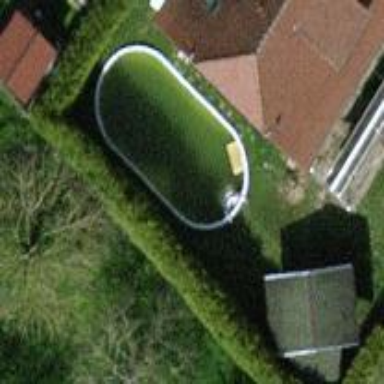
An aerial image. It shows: Swimming pool located in leisure land.